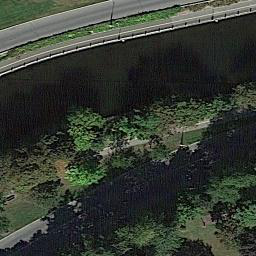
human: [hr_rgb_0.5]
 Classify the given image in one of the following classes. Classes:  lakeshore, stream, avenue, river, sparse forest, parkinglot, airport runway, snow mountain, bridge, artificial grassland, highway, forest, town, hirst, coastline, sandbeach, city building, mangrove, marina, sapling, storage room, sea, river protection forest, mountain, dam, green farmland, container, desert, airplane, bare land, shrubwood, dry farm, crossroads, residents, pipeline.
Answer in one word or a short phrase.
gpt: river